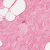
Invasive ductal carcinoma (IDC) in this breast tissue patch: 0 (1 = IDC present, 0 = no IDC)